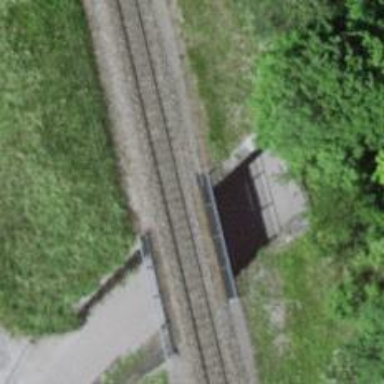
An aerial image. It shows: Narrow-gauge railway bridge with electrified tracks and single track passing over it.